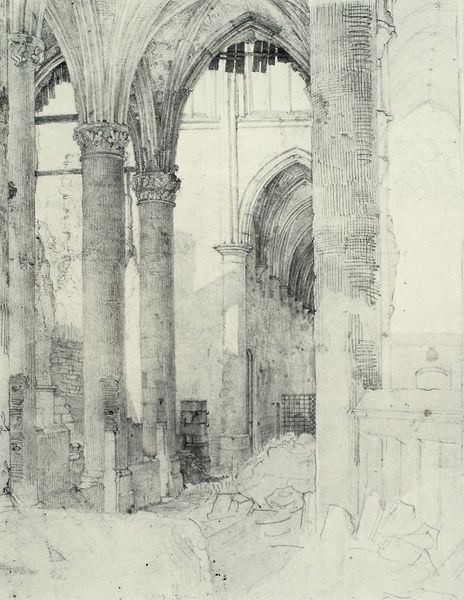
Titel: Inneres der Kirchenruine Altenberg
Künstler: Carl Friedrich Lessing
Institution: Ohio/USA, Cincinnati Art Museum
Schlagwörter: felsen, blume, skizze, säule, säulen, zeichnung, hochformat, ornament, architektur, blass, stein, steine, gitter, kirche, gotik, bogen, fels, ziegel, graphik, schutt, trümmer, bretter, galerie, bögen, gang, tusche, ruine, gewölbe, schwarzweiss, bleistift, entwurf, kapitelle, mittelschiff, verschwommen, gotisch, seitenschiff, spitzbögen, apsis, korinthisch, streben, grundriss, kreuzgang, aufriss, zeichenung